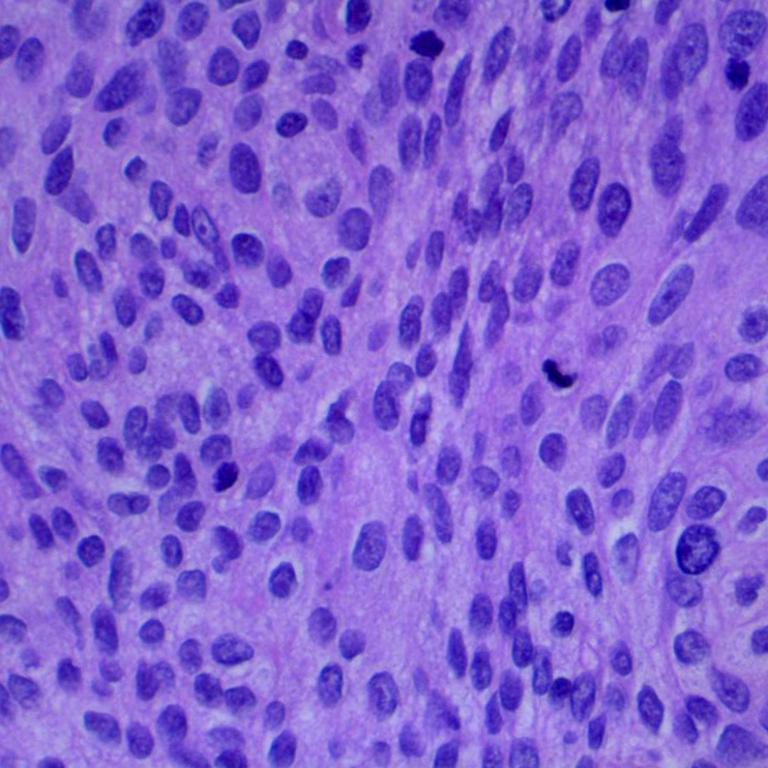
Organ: lung
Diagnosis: squamous carcinomas